Field crop: maize
Growth stage: 2
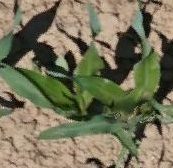
Species: maize